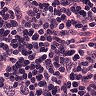
Metastatic tissue present: yes